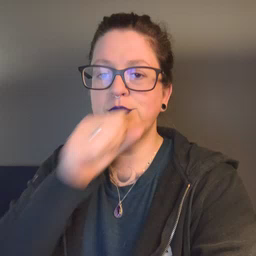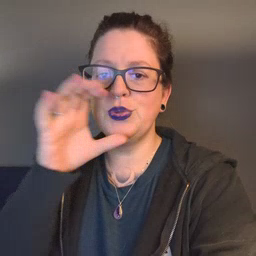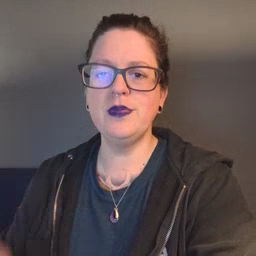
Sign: balloon